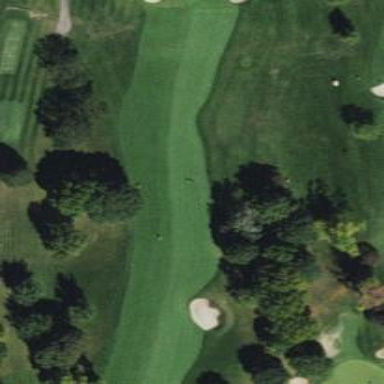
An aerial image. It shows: Well-maintained grassy area designated as golf fairway. It is part of golf sport facility.